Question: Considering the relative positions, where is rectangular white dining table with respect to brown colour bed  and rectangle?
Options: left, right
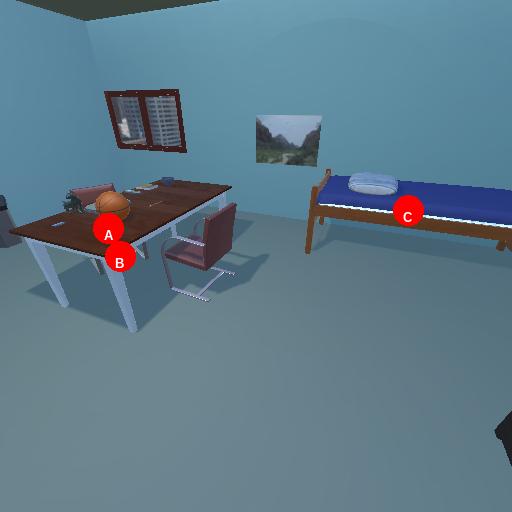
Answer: left